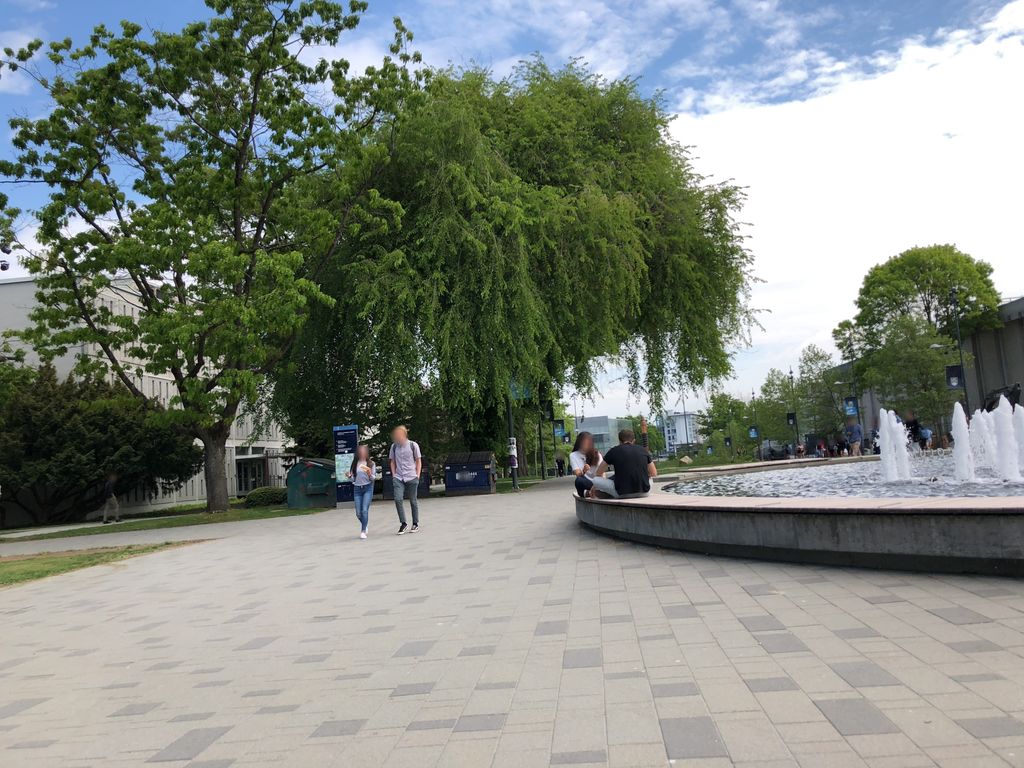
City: vancouver